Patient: sex M, age 47
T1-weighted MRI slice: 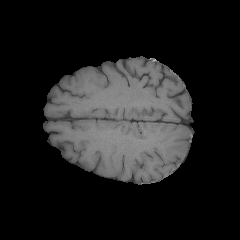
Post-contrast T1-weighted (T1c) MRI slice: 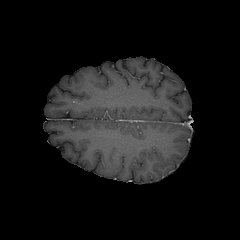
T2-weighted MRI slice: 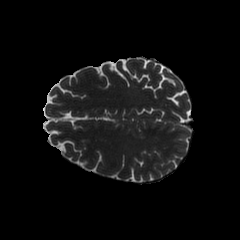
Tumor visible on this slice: no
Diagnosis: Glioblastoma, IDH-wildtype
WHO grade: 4